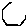
Label: hexagon